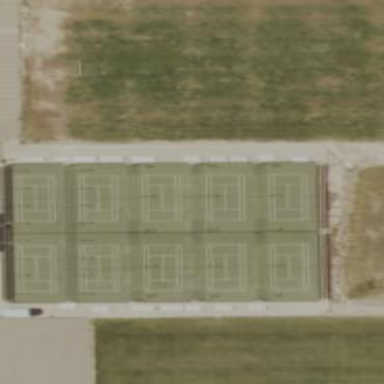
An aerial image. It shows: Tennis court in leisure pitch.